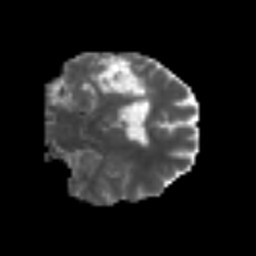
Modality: MD
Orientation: coronal
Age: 54
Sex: male
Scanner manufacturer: siemens
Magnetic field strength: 3 T
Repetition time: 5.6 s
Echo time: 0.082 s